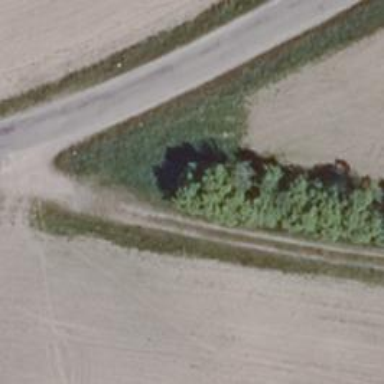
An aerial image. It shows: Dirt track with grade 4 track type.